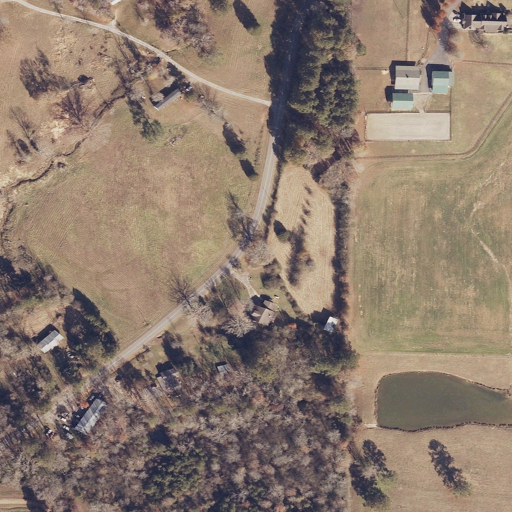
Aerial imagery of valley in Alabama named Beason Cove containing pasture, open development, mixed forest, low intensity development, evergreen forest, deciduous forest, shrub, and open water